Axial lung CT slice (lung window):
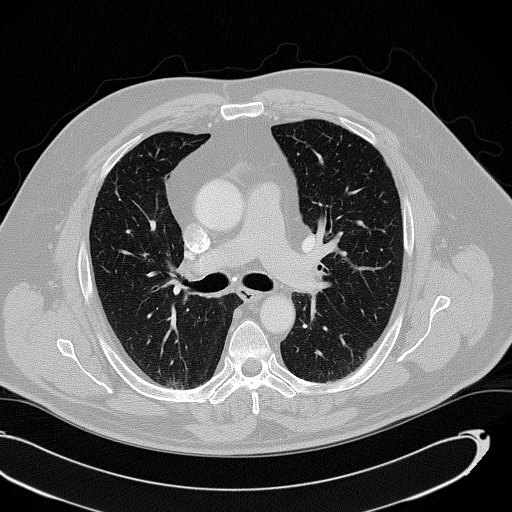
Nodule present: no